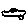
Label: car